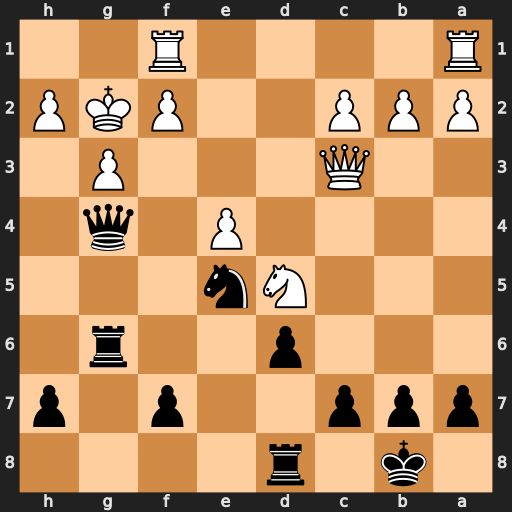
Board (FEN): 1k1r4/ppp2p1p/3p2r1/3Nn3/4P1q1/2Q3P1/PPP2PKP/R4R2
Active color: b
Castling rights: -
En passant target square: -
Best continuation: Qxe4+ f3 Qxd5